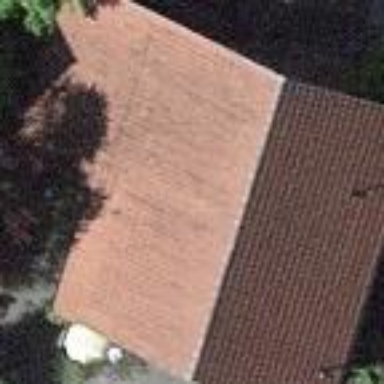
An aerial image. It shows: Detached building.